Field crop: maize
Growth stage: 2
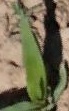
Species: maize